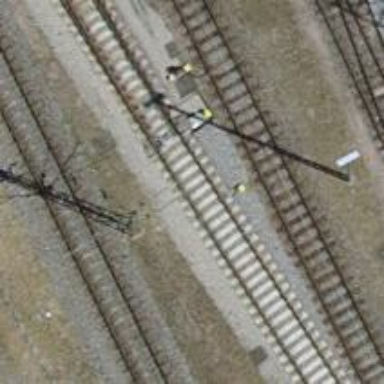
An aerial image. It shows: Railway switch with the turnout pointing to the right.